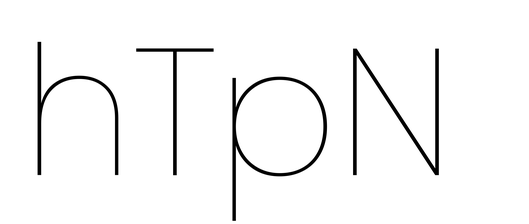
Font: Poppins-Thin